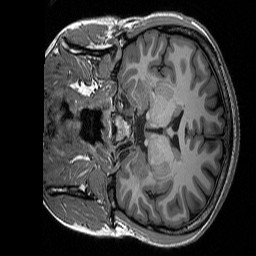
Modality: T1w
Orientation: coronal
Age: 28
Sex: female
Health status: healthy
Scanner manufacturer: siemens
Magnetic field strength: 3 T
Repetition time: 2.3 s
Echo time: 0.00298 s